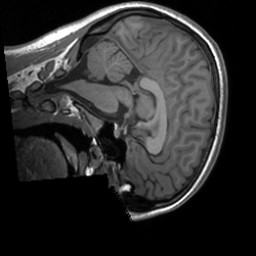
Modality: T1w
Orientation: sagittal
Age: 20
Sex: female
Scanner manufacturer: siemens
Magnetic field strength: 3 T
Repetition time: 1.9 s
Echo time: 0.00226 s